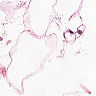
Metastatic tissue present: no